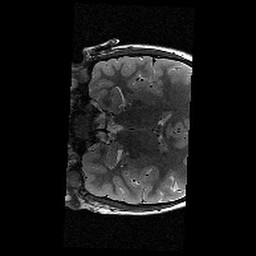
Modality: T2w
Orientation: coronal
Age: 9
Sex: female
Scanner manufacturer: siemens
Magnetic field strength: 3 T
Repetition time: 9.23 s
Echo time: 0.067 s